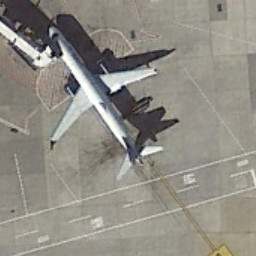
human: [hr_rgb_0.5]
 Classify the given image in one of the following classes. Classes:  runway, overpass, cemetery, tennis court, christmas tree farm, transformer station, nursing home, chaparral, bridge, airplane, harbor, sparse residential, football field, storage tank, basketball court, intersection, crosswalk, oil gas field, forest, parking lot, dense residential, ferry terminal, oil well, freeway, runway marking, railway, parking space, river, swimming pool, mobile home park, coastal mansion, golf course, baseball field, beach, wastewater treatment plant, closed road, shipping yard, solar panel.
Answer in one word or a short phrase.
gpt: airplane